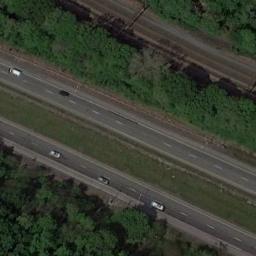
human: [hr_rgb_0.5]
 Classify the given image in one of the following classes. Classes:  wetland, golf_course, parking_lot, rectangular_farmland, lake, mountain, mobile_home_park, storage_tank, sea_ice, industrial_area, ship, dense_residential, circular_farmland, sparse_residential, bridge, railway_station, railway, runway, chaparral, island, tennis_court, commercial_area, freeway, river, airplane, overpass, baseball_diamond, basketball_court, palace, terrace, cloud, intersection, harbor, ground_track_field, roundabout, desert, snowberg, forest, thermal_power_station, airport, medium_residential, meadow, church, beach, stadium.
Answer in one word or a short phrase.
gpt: freeway